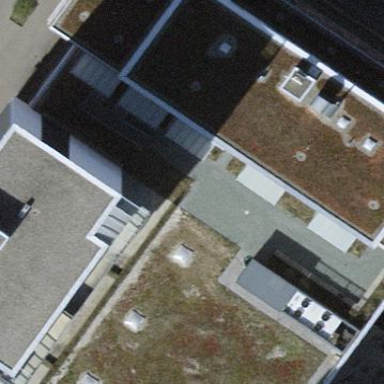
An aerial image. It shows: Supermarket building with burlywood-colored roof.